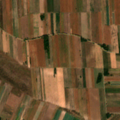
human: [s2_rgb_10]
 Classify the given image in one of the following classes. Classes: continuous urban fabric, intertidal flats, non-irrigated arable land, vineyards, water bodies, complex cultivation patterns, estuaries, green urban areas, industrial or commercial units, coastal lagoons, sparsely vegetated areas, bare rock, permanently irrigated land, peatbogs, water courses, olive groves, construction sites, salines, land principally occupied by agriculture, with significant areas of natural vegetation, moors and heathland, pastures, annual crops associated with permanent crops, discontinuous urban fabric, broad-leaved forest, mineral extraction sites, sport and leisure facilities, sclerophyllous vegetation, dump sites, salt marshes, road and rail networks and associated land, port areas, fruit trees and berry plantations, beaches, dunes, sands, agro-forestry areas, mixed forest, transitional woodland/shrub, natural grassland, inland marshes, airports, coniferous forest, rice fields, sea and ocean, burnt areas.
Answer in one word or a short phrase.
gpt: non-irrigated arable land